【题型】解答题　【知识点】解析几何　【难度】medium
已知点$M(-2,2)$在抛物线$C:y^2=2px(p>0)$的准线上，过点$M$作直线$l$与抛物线$C$交于$A,B$两点，斜率为$2$的直线与抛物线交于$A$、$C$两点。

(1)求抛物线$C$的标准方程；

(2)\textcircled{1} 求证：直线$BC$过定点$N$；

\textcircled{2} 若$\triangle ABN$的面积为$S$，且满足$S\leq 20\sqrt{5}$，求直线$l$斜率的取值范围。
【解答】
\textbf{【答案】} (1)$y^2=8x$；

(2)\textcircled{1}证明见解析；\textcircled{2}$\left[-\dfrac{\sqrt{5}+1}{2},-\dfrac{1}{2}\right)\cup\left[\dfrac{1}{3},\dfrac{\sqrt{5}-1}{2}\right)$。

\vspace{6pt}
\textbf{【分析】}（1）求出抛物线准线方程，进而求出$p$值即得。

（2）\textcircled{1}设出点$A,B,C$的坐标，直线$AB$的方程，并与抛物线方程联立，结合韦达定理及斜率坐标公式求出直线$BC$方程即可推理得解；\textcircled{2}结合定点$N$，借助割补法求出$S$，再解不等式即得。

\vspace{6pt}
\textbf{【解析】}（1）抛物线$C:y^2=2px(p>0)$的准线方程为$x=-\dfrac{p}{2}$，依题意，$-\dfrac{p}{2}=-2$，解得$p=4$，

所以抛物线$C$的标准方程为$y^2=8x$。

\vspace{6pt}
（2）\textcircled{1}设$A(x_1,y_1),B(x_2,y_2),C(x_3,y_3)$，显然$AB$不垂直于$y$轴，设直线$AB$方程为$x+2=m(y-2)$，

由$\begin{cases} x+2=m(y-2) \\ y^2=8x \end{cases}$消去$x$得：$y^2-8my+16(m+1)=0$，由$\Delta=64m^2-64(m+1)>0$，得$m<\dfrac{1-\sqrt{5}}{2}$或$m>\dfrac{1+\sqrt{5}}{2}$，

$y_1+y_2=8m,y_1y_2=16(m+1)$，即$y_1+y_2=\dfrac{1}{2}y_1y_2-8$，

直线$AC$的斜率$k_{AC}=\dfrac{y_3-y_1}{x_3-x_1}=\dfrac{y_3-y_1}{\dfrac{1}{8}y_3^2-\dfrac{1}{2}y_1^2}=\dfrac{8}{y_3+y_1}=2$，即$y_1+y_3=4$，

同理直线$BC$的斜率$k_{BC}=\dfrac{8}{y_2+y_3}$，直线$BC$的方程为$y-y_2=\dfrac{8}{y_2+y_3}(x-x_2)$，

整理得$(y_2+y_3)y=8(x-x_2)+y_2(y_2+y_3)$，即$(y_2+y_3)y=8x-8x_2+y_2^2+y_2y_3$，

又$y_2^2=8x_2$，于是$(y_2+y_3)y=8x+y_2y_3$，由$y_1+y_3=4$及$2y_1+2y_2=y_1y_2-16$，

得$y_2y_3=2(y_2+y_3)-24$，则$(y_2+y_3)y=8x+2(y_2+y_3)-24$，

因此直线$BC$：$(y_2+y_3)(y-2)=8(x-3)$过定点$N(3,2)$，

所以直线$BC$过定点$N(3,2)$。

\vspace{6pt}
\textcircled{2}显然$MN\parallel x$轴，$S_{\triangle ABN}=S_{\triangle BNM}-S_{\triangle ANM}=\dfrac{1}{2}|MN||y_1-y_2|=\dfrac{5}{2}|y_1-y_2|$

$=\dfrac{5}{2}\sqrt{64m^2-64(m+1)}=20\sqrt{m^2-m-1}\leq 20\sqrt{5}$，则$0<m^2-m-1\leq 5$，

解得$-2\leq m<\dfrac{1-\sqrt{5}}{2}$或$\dfrac{1+\sqrt{5}}{2}<m\leq 3$，而直线$l$斜率的$k=\dfrac{1}{m}$，则$-\dfrac{\sqrt{5}+1}{2}<k\leq -\dfrac{1}{2}$或$\dfrac{1}{3}\leq k<\dfrac{\sqrt{5}-1}{2}$，

所以直线$l$斜率的取值范围是$\left[-\dfrac{\sqrt{5}+1}{2},-\dfrac{1}{2}\right)\cup\left[\dfrac{1}{3},\dfrac{\sqrt{5}-1}{2}\right)$。

\textbf{【点睛】}思路点睛：经过圆锥曲线上满足某条件的两个动点的直线过定点问题，可探求出这两个动点坐标，求出直线方程，即可推理计算解决问题。
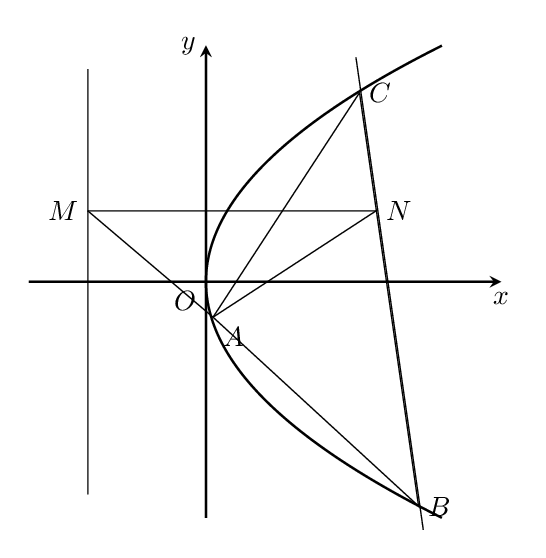